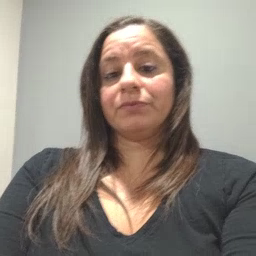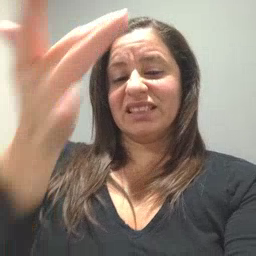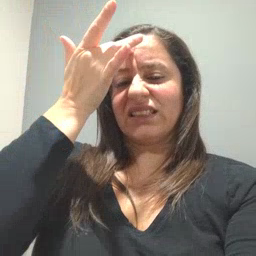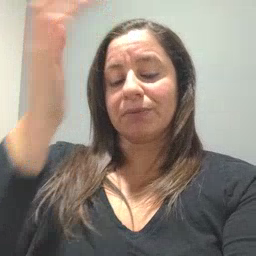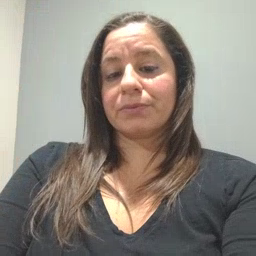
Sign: sick